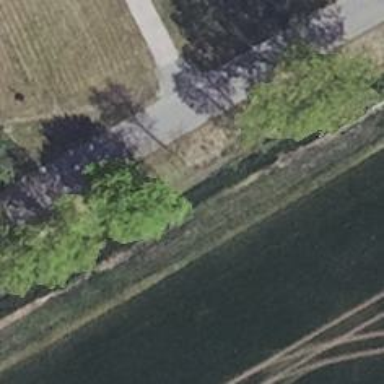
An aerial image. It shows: Row of trees in natural setting.